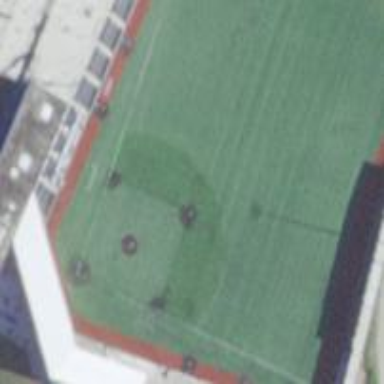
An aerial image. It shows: Stadium used for soccer and baseball matches.